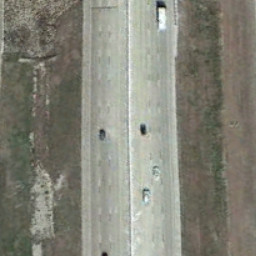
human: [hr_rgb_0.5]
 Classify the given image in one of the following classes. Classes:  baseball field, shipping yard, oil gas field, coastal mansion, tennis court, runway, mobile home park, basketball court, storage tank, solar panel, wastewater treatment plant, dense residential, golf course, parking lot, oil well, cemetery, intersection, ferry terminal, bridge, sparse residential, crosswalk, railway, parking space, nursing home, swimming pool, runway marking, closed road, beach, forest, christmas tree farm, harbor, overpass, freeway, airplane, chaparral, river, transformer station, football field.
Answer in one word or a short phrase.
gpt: freeway